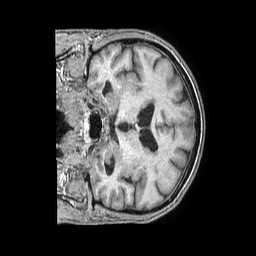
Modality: T1w
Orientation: coronal
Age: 50
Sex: male
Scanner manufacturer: philips
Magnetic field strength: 1.5 T
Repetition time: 0.007622 s
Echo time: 0.003463 s